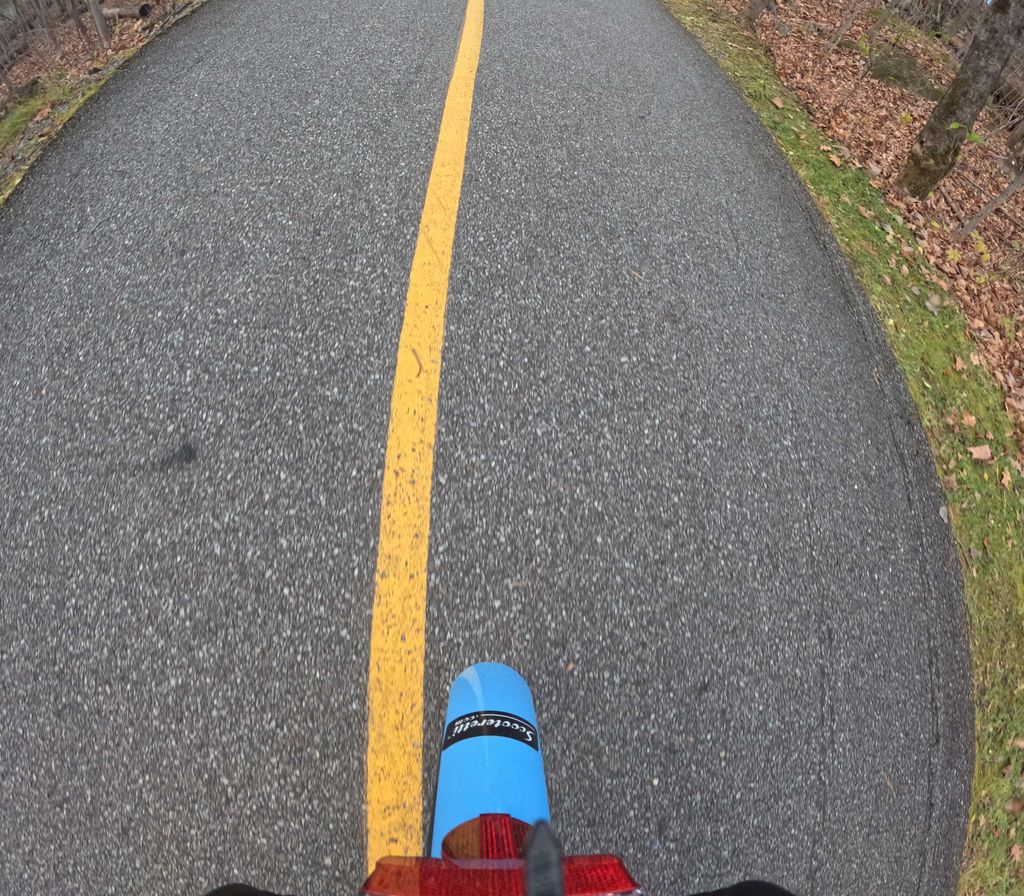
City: ottawa-gatineau